RGB frame:
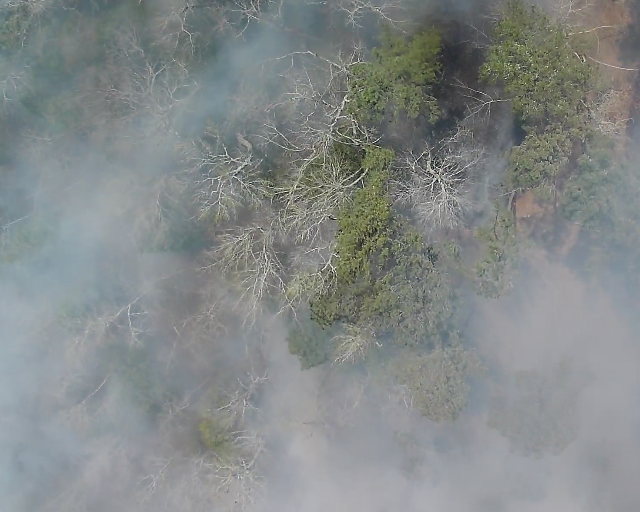
Thermal frame:
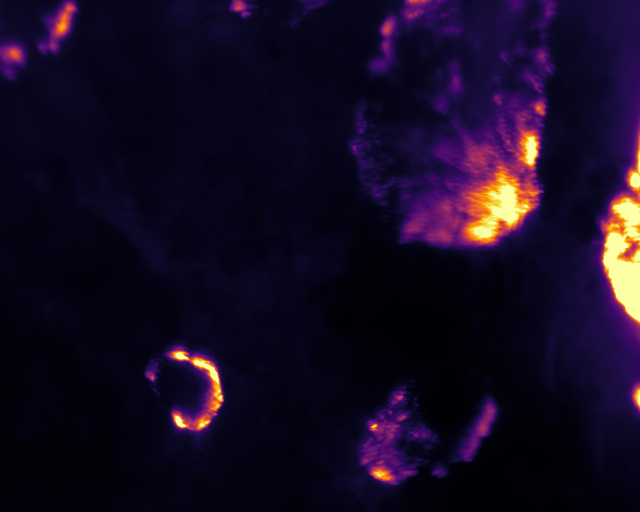
Captured: 2026-02-26 02:31:12
Pixels at or above 80 °C: 14505 (fraction of frame: 0.04427)